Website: bh-photo
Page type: address-validator
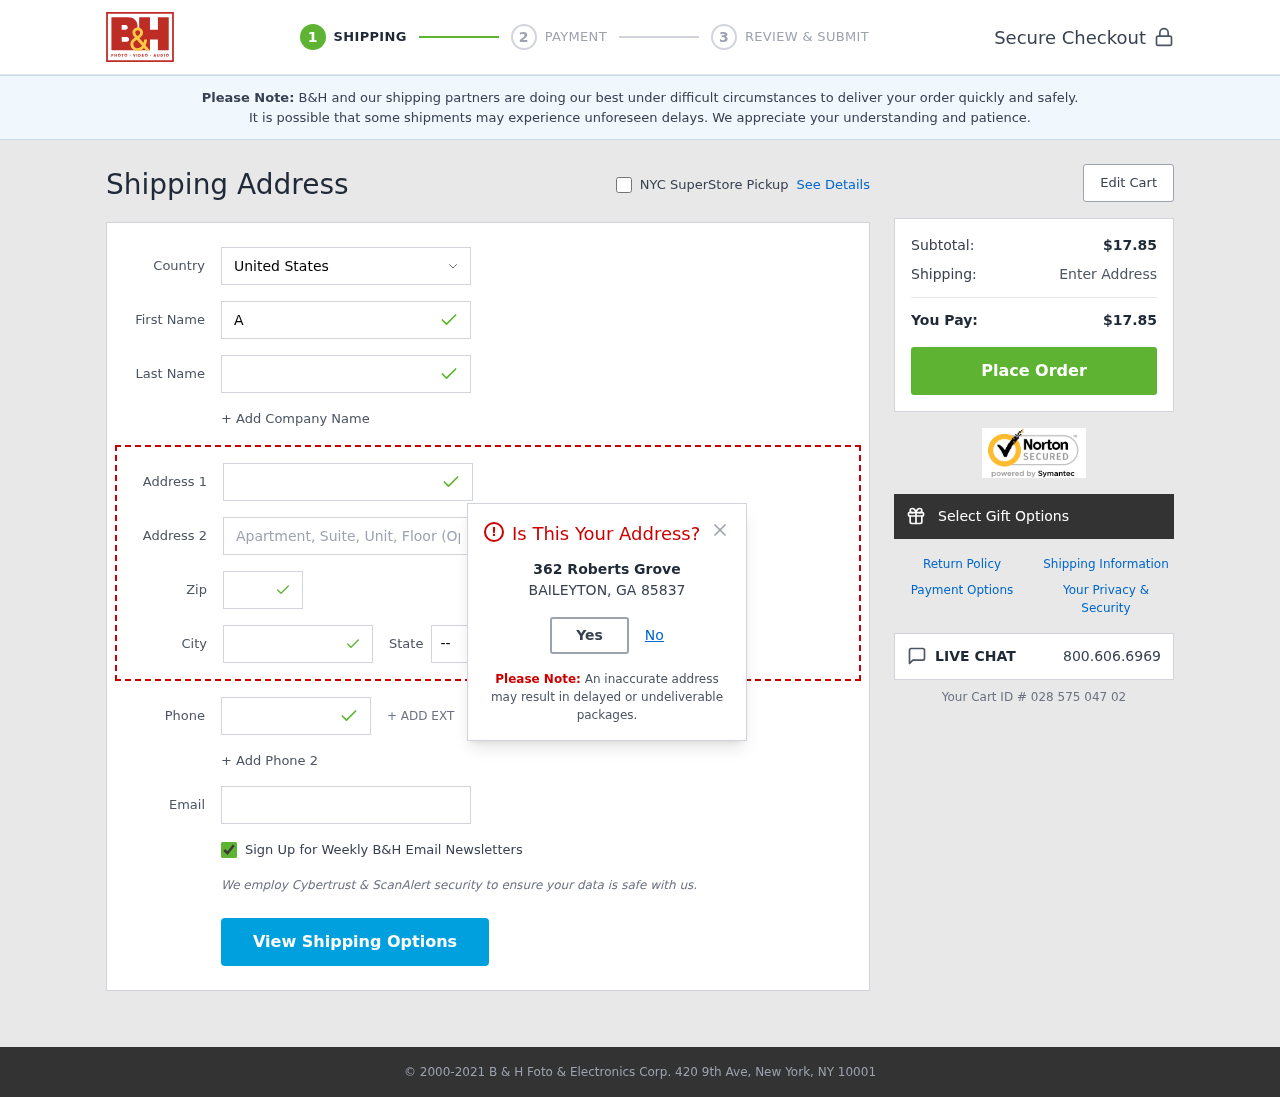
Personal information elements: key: PII_CITY
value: Baileyton
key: PII_COUNTRY
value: United States
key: PII_EMAIL
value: adam_lindsey@gmail.com
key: PII_FIRSTNAME
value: Adam
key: PII_LASTNAME
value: Lindsey
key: PII_PHONE
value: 5172084790
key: PII_POSTCODE
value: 85837
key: PII_STATE_ABBR
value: GA
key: PII_STREET
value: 362 Roberts Grove
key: PII_CITY_MODAL
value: BAILEYTON
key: PII_POSTCODE_FULL
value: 85837
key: PII_POSTCODE_NUMERIC
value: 85837
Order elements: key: ORDER_SUBTOTAL
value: $17.85
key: ORDER_TOTAL
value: $17.85
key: ORDER_ID
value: Your Cart ID # 028 575 047 02